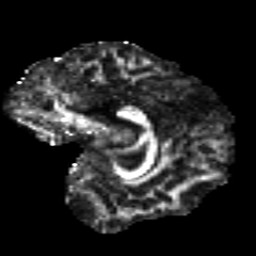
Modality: FA
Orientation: sagittal
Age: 18
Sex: male
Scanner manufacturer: siemens
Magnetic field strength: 3 T
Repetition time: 8.8 s
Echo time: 0.085 s